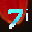
Label: 7